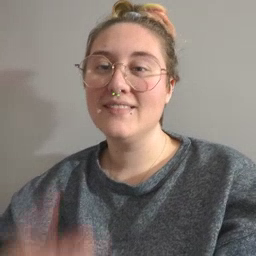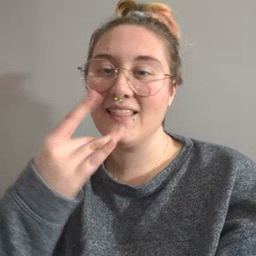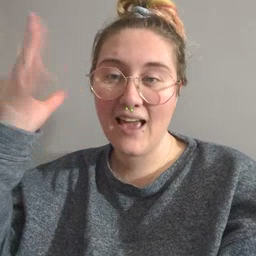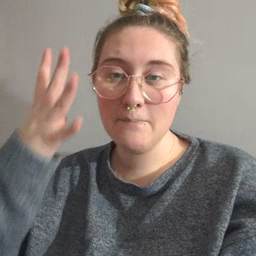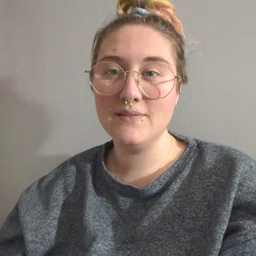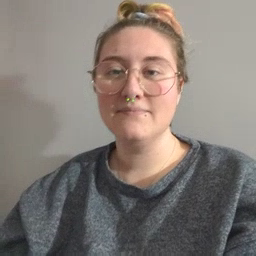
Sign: lamp